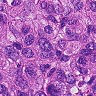
Metastatic tissue present: yes